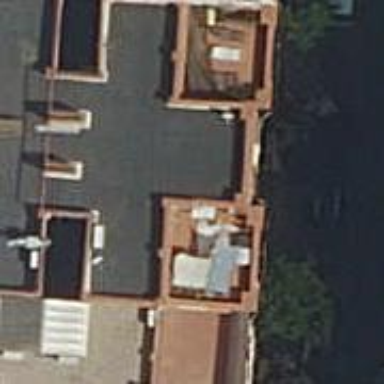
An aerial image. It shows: Restaurant.